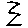
Label: zigzag